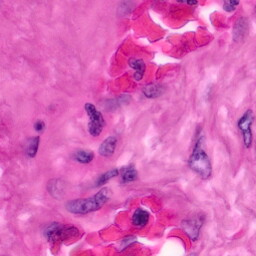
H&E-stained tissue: Pancreatic